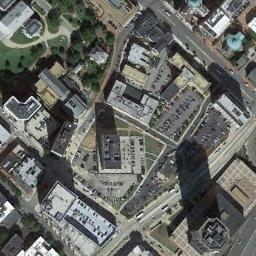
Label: commercial_area